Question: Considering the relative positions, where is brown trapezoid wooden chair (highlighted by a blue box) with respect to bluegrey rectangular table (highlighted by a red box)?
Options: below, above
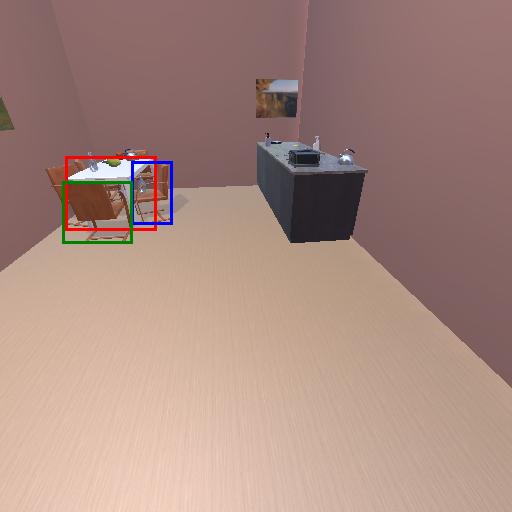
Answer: below